Question: i am beginner in yii framwork
i want to change language in my project i tried but it was ineffective
i explain steps then u help me and tell my wrong
i did:
add 'sourceLanguage'=>'en_us', and 'language'=>'fa-ir' in \protected\config\main.php copy fa-ir folder fromyii
ramework\messages
copy to myprojectname\protected\messages
add to myprojectname\protectediews\site below code
'''
$lang = Yii::app()->language;
echo "my lang is:::::".$lang;
Yii::t('zii','Delete');
Yii::t('yii','Get a new code');
'''
i think i must to clean catch files in directory

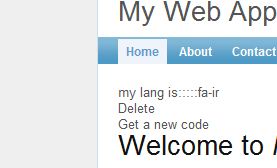
Answer: you can follow <URL> for guid through setting up your language support.
have you done setting up your message folder?
<URL>
<URL> is good for maintaining a language support